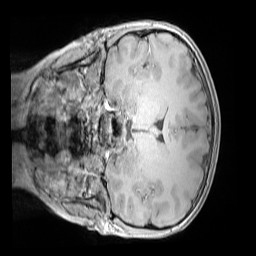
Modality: MP2RAGE
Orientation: coronal
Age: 12
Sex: male
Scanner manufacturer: siemens
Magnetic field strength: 3 T
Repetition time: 4 s
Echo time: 0.00303 s